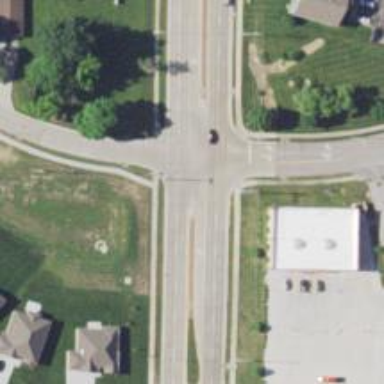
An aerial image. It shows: Crossing on footway.